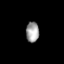
Tissue: lung
Cell type: Myeloid cells
Senescence score: 0.5606
Nuclear area (px): 262
Mean DAPI intensity: 158.065